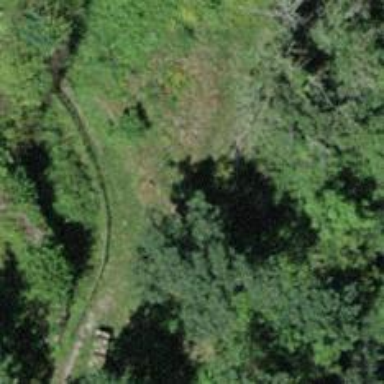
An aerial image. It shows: Retaining wall.